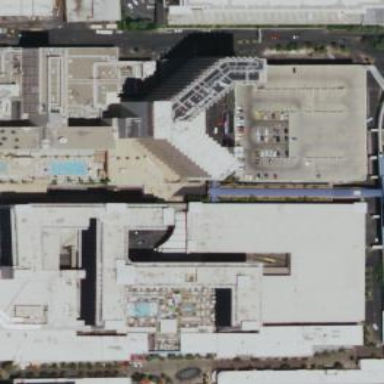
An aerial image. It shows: Hotel building.